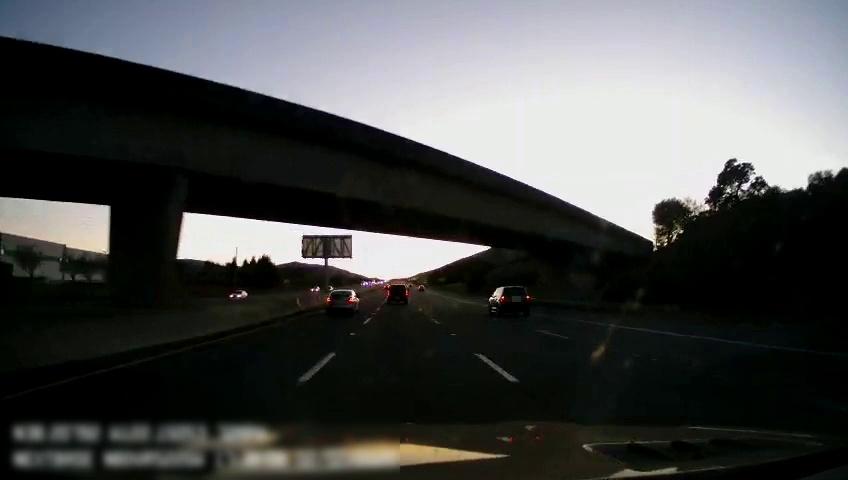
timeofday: Day
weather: Sunny
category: Drivable Space
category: Vehicles | Car
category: Vehicles | SUV
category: Vehicles | SUV
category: Vehicles | Car
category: Vehicles | SUV
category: Lanes | Alternate Lane
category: Lanes | Current Lane
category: Lanes | Current Lane
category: Lanes | Alternate Lane
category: Lanes | Alternate Lane